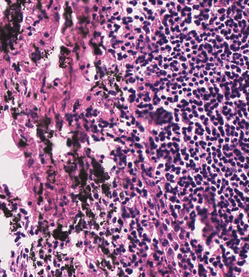
Tumor epithelial tissue: no
Tumor-associated stroma tissue: yes
Normal tissue: no